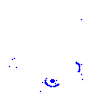
Particle: proton